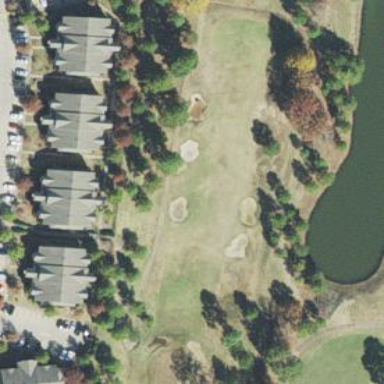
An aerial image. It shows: Grassy area designated as golf fairway.